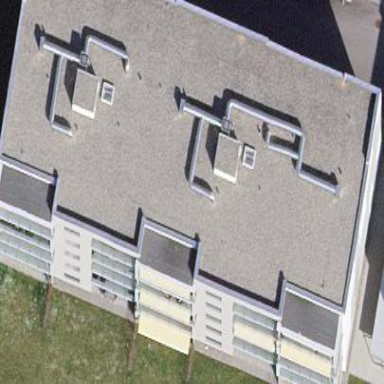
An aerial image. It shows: Flat-roofed apartment building.